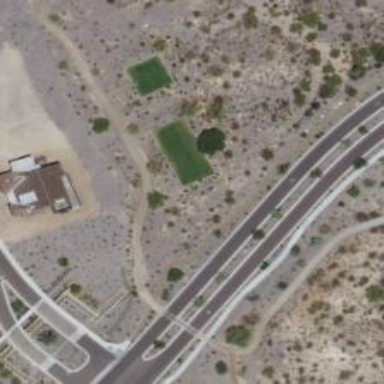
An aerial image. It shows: Path for both roads and golfers.